Interaction volume radius: 10 \u00c5
Interaction volume height: 15 \u00c5
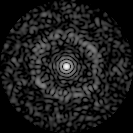
Disorder parameter: 0.8427